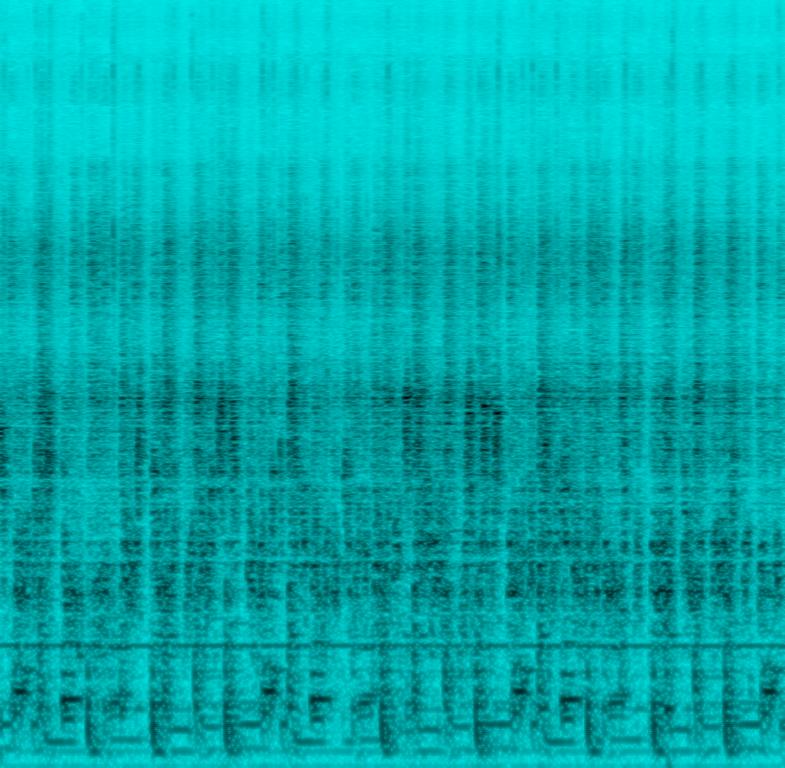
This music is an instrumental with a groovy rhythm. The audio is of inferior quality making the sound muddled and difficult to comprehend. There is a steady rhythm in the background with the sound of a turn table, scratching , a catchy riff on the electric guitar and some sound caused by disturbance in electrical energy.